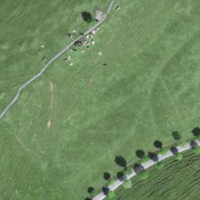
EUNIS habitat code: 24
Species observed at this site:
Milvus milvus